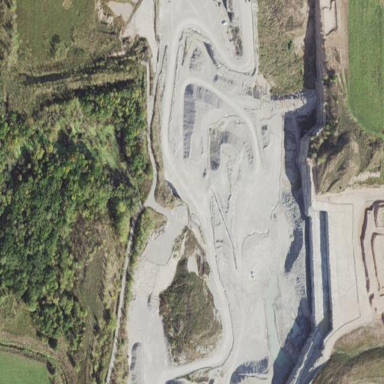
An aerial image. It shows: Quarry area.